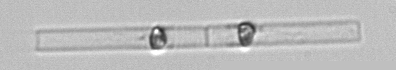
Label: Dactyliosolen_blavyanus